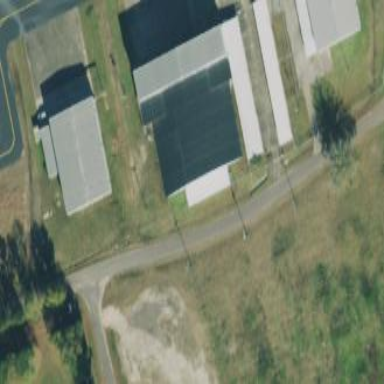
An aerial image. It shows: Hangar located at airport.